Question: I have a problem displaying non-<URL>:

How do I fix it?
A related question is <URL>.
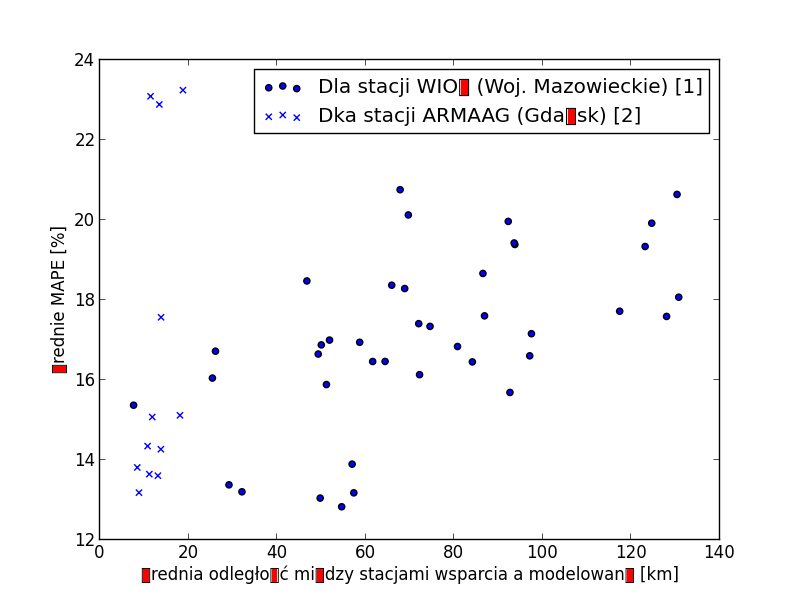
Answer: This problem may actually have a couple of different causes:
You may change the default font using the following (before any plotting is done!)
'''
matplotlib.rc('font', family='Arial')
'''
In some versions of matplotlib you'll have to set the family:
'''
matplotlib.rc('font', **{'sans-serif' : 'Arial',
'family' : 'sans-serif'})
'''
(Note that because 'sans-serif' contains a hyphen inside the '**{}' syntax, it is actually necessary.)
The first command changes the 'sans-serif' font family to contain only one font (in my case it was <URL>, the second sets the default font family to 'sans-serif'.
Other options are included <URL>.
Even if the font contains proper glyphs, if you forgot to use 'u' to create <URL> constants, Matplotlib will have this behaviour:
'''
plt.xlabel("Srednia odleglosc miedzy stacjami wsparcia a modelowana [km]")
'''
So you need to add 'u':
'''
plt.xlabel(u"Srednia odleglosc miedzy stacjami wsparcia a modelowana [km]")
'''
Another cause is that you forgot to put a <URL>:
'''
# -*- coding: utf-8 -*-
'''